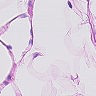
Metastatic tissue present: no